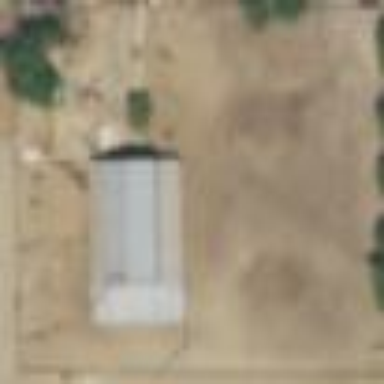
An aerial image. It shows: Farmyard area.